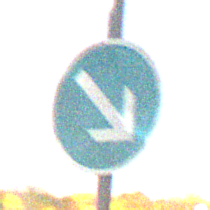
Verkehrszeichen: VorgeschriebeneVorbeifahrtRechts
Umgebung: Outdoor, Nature
Tageszeit: Night
Wetter: Clear
Licht: Natural
Jahreszeit: NotSpecified
Kontrast: HighContrast